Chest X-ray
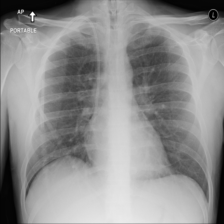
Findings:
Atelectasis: negative
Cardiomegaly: negative
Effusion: negative
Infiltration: negative
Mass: negative
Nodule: negative
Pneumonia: negative
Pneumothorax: negative
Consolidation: negative
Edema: negative
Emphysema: negative
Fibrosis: negative
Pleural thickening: negative
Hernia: negative